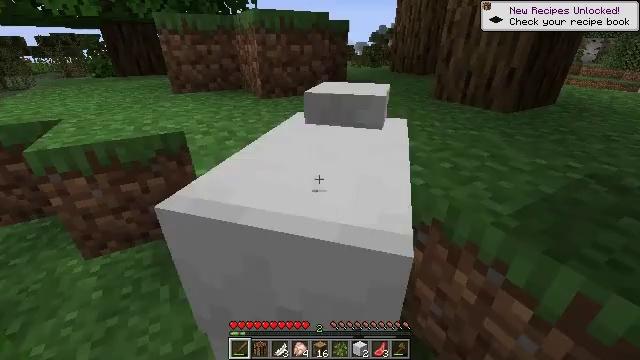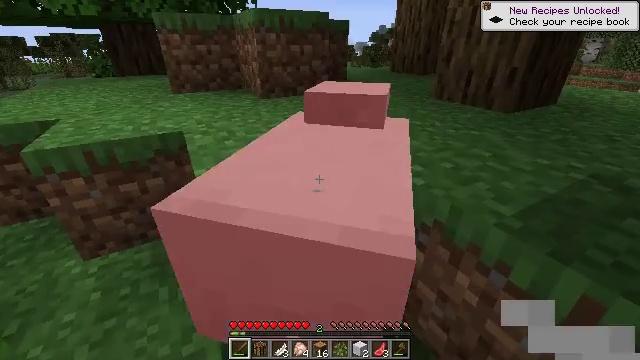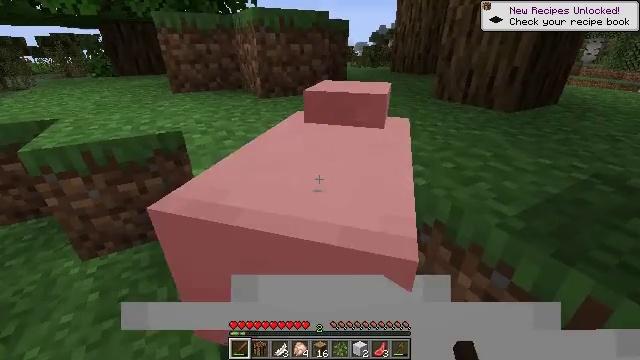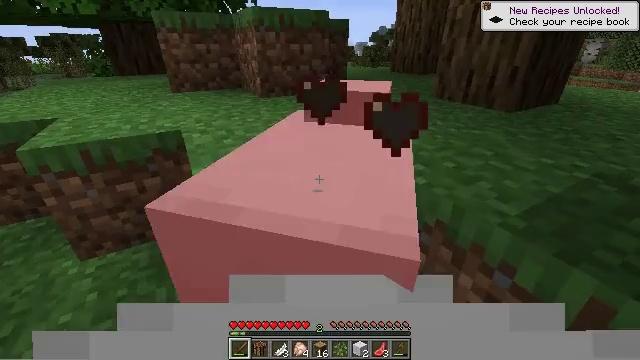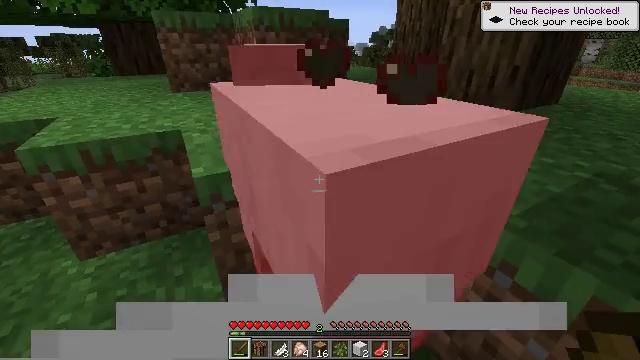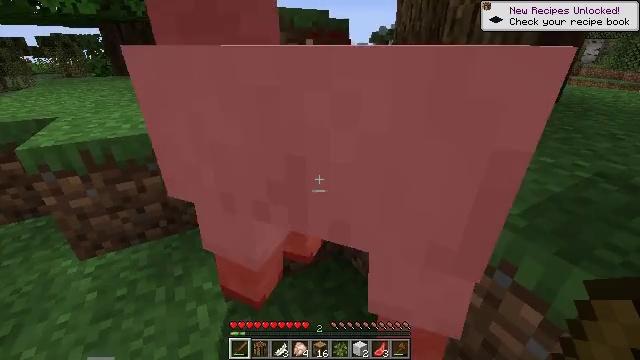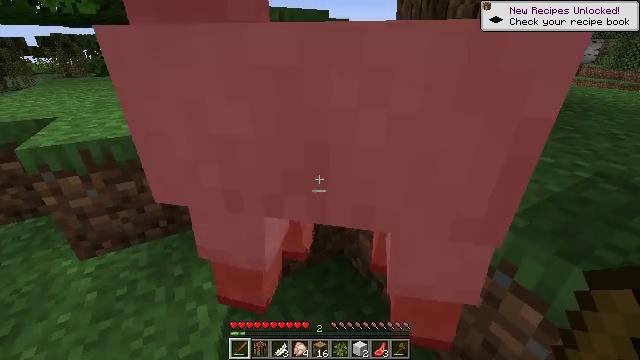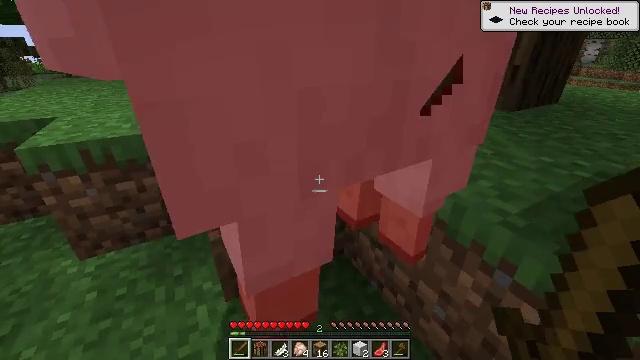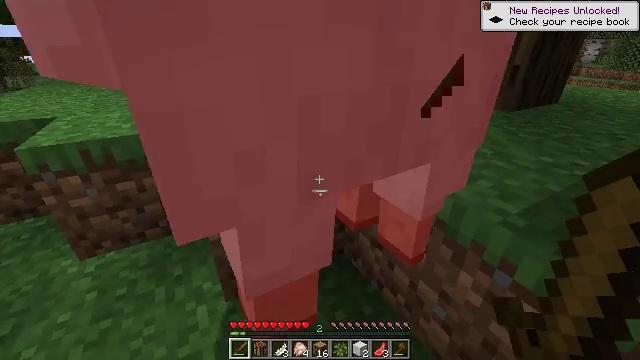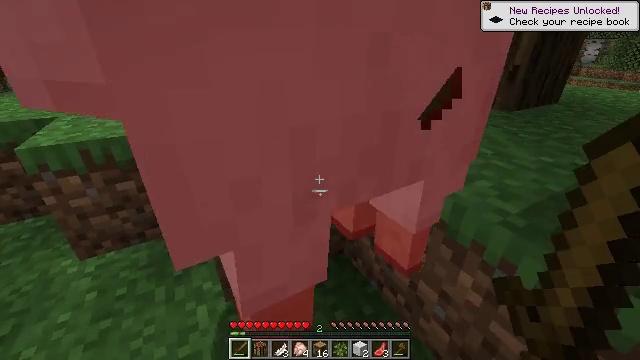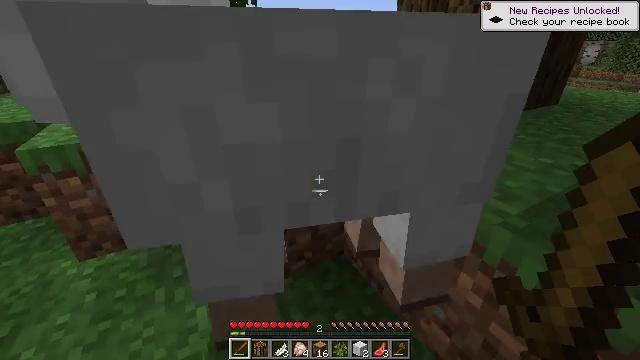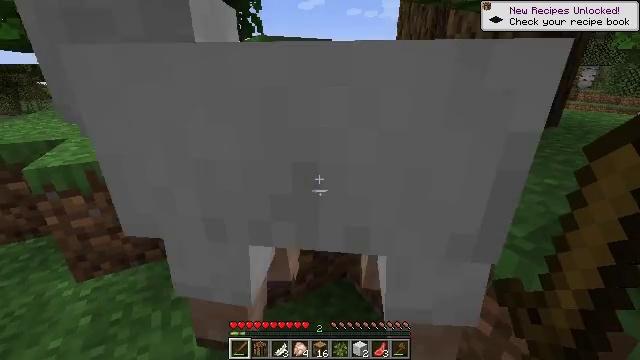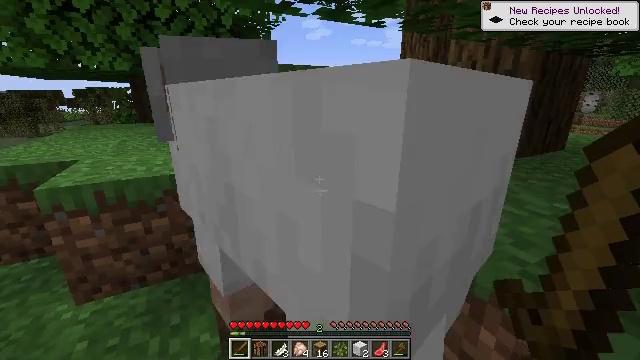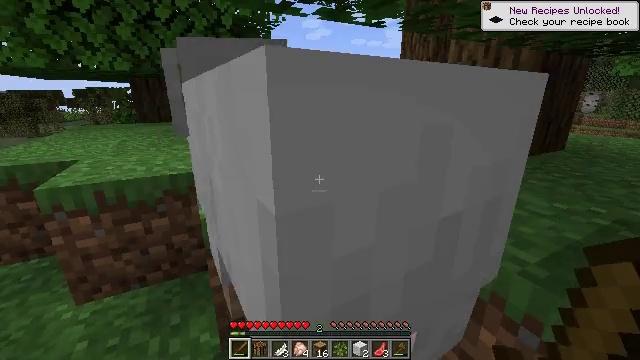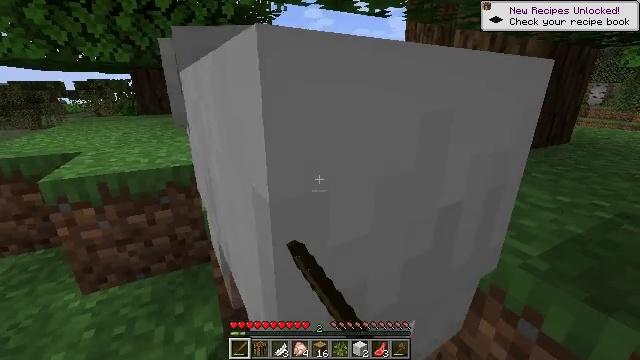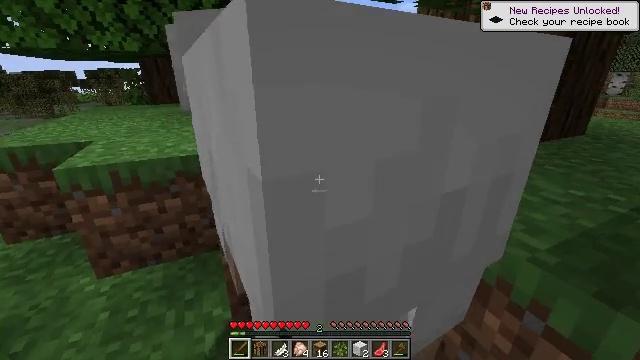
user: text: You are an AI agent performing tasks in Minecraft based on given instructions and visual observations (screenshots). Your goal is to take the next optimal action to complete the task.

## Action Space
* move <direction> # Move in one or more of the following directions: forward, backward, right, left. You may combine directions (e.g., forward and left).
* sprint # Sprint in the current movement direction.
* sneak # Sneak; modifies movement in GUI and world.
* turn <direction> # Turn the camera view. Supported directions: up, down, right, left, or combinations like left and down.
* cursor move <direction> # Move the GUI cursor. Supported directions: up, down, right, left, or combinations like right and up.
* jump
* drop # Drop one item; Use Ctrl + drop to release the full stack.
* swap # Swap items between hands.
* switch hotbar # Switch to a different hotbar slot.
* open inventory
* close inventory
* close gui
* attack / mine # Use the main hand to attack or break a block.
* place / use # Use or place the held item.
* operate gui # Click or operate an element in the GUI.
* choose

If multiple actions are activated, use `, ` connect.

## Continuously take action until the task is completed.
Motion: motion action
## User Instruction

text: Hunt a sheep.
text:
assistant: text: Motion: no_op
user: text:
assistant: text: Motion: no_op
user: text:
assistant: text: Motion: no_op
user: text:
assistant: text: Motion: no_op
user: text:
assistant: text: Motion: no_op
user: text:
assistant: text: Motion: no_op
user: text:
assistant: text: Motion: no_op
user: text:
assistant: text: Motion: no_op
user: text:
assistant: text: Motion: no_op
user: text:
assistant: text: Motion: no_op
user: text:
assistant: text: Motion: turn up
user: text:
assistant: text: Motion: turn left and up
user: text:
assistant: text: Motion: attack / mine
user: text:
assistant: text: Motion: turn down, attack / mine
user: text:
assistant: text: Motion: turn left and down, attack / mine
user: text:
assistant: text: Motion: turn left
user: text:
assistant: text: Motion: no_op
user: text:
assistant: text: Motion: no_op